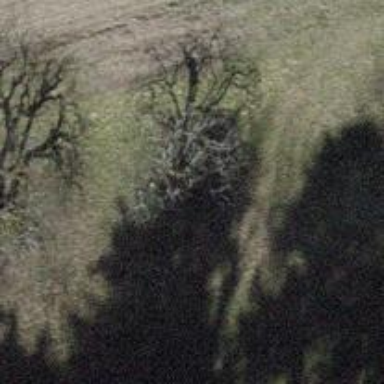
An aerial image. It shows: Single tag "natural: tree."